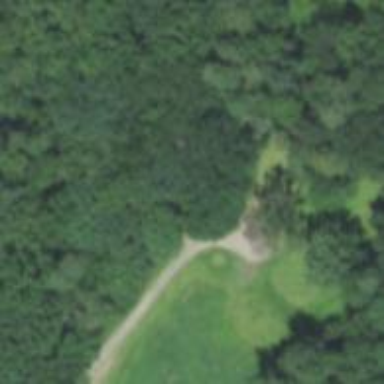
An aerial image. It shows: Path used for both walking and golf.